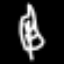
Label: leaf